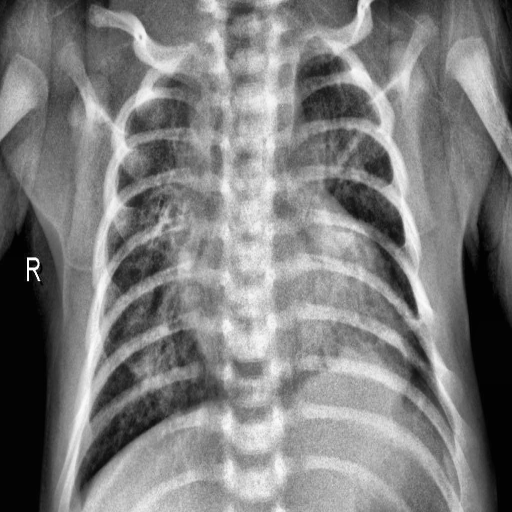
Finding: PNEUMONIA